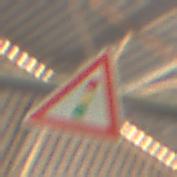
Verkehrszeichen: Lichtzeichenanlage
Umgebung: Indoor, Urban
Tageszeit: Midday
Wetter: NotSpecified
Licht: Natural
Jahreszeit: NotSpecified
Kontrast: MediumContrast